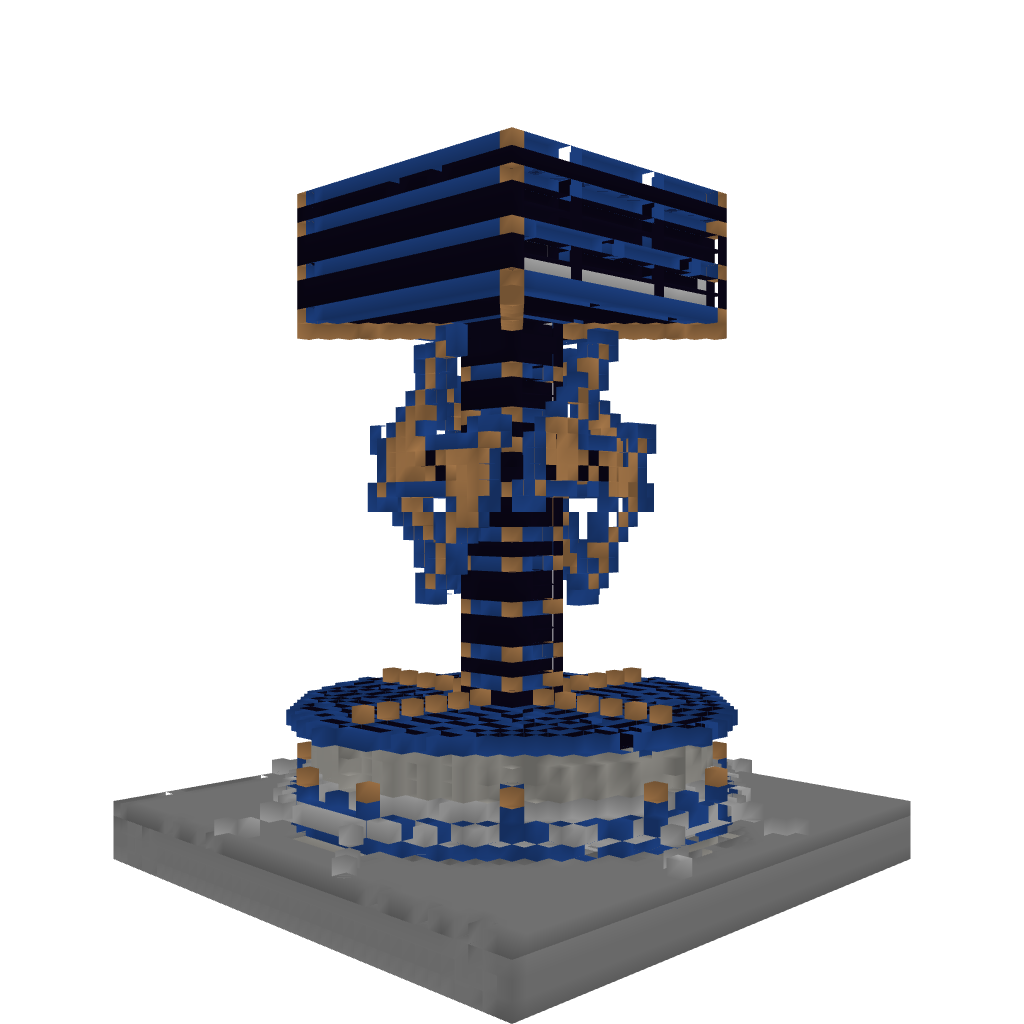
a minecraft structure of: XP Farm